Question: i'm trying to make my second website using php and i'm stuck at some typical problem (i believe),
but very hard for me.
I'm making a page that show list of items depends on GET.
#1 if only "type" sended - show all items with x type.
#2 if only "tag" sended - show all items with x tag.
#3 if "type" and "tag" sended at the same time - show all items with x type and x tag.
problem #1 i solved this way
'''
// items per page
$per_page = 5;
// 1) if isset type
if ( (isset($_GET['type'])) && (!isset($_GET['tag'])) ){
$type_id = get_safe_var($_GET['type']);
$con = mysql_connect(DB_HOST,DB_LOGIN,DB_PASSWORD) or die(mysql_error());
if ($con) {
mysql_select_db(DB_NAME) or die(mysql_error());
$sql = mysql_query("SELECT 'item_type', 'item_type_name' FROM 'item_types' WHERE 'type_id' = '$type_id'");
$row = mysql_fetch_assoc($sql);
$type = $row['item_type'];
$type_name = $row['item_type_name'];
if ($type != ''){
$pages_query = mysql_query("SELECT COUNT('id') FROM '".$type."' WHERE 'insearch' = '1'");
$number_of_pages = ceil( mysql_result($pages_query, 0) / $per_page );
$current_page = ( (isset($_GET['page'])) && ((int)$_GET['page'] > 0) ) ? (int)$_GET['page'] : 1;
$start = ($current_page - 1) * $per_page;
echo "<h1>$type_name</h1>";
$sql = mysql_query("SELECT 'id', 'name', 'img' FROM '".$type."' WHERE 'insearch' = '1' ORDER BY 'id' DESC LIMIT $start, $per_page");
// echo items
while ($row = mysql_fetch_assoc($sql)){
$id = $row['id'];
$name = $row['name'];
$img = $row['img'];
echo "
<div id='items_cell'>
<img alt='$name' src='$img' width='145' height='200' /><br />
<a href='open_item.php?type=$type_id&id=$id'>$name</a><br />
<em>$type_name</em>
</div>";
}
}
mysql_close($con);
} else {echo 'sql connection error';}
}
'''
pagination
'''
// echo pagination
// 1) if isset type
if ( (isset($_GET['type'])) && (!isset($_GET['tag'])) ){
if ( (isset($number_of_pages)) && ($number_of_pages >= 1) && ($current_page <= $number_of_pages) ){
for ($i = 1; $i <= $number_of_pages; $i++){
if ($i == $current_page){
echo "<li><a href='?type=$type_id&page=$i' class='sel'>$i</a></li>";
} else {
echo "<li><a href='?type=$type_id&page=$i'>$i</a></li>";
}
}
}
}
'''
I'm stuck at problem #2.
I got tag ID. Need to show all items with that tag.
I don't understand how to make a SELECT from x-number of tables with a working paginatin.
database structure -
Any help is welcome!
P.S. Maybe i need to change db structure to make SELECT easier?
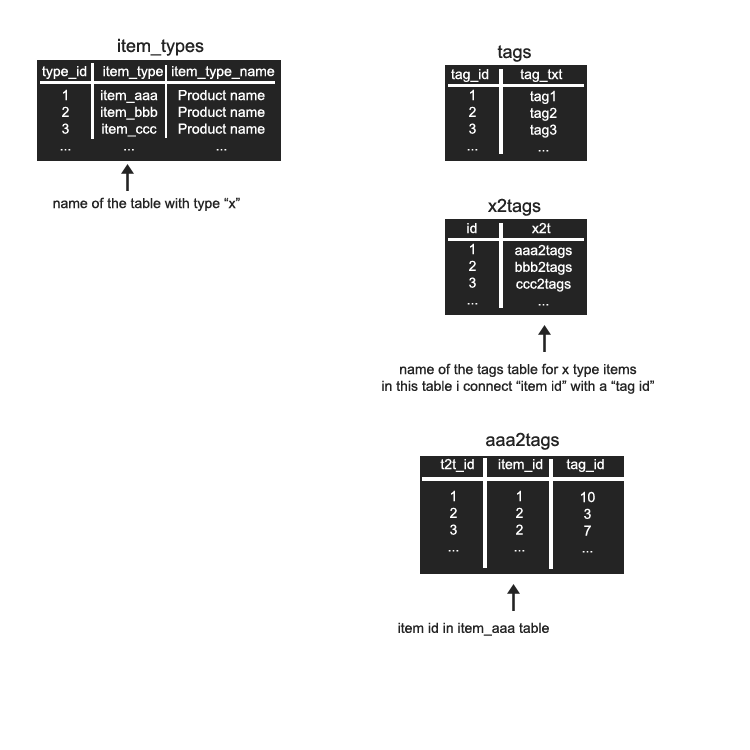
Answer: You should definitely work on your table design. Having dynamic table names is a big NO-NO as you won't ever be able to do any useful joins. Just create one big tag-table and add a column 'type' like you did in your table 'item_types'.
To solve problems #1-#3 just build the 'WHERE'-part of your query dynamically:
'''
// empty selection
$where = array();
if (!empty($_GET["type"])
$where[] = "'item_type' = '".mysql_real_escape_string($_GET["type"])."'";
if (!empty($_GET["tag"])
$where[] = "'tag' = '".mysql_real_escape_string($_GET["tag"])."'";
$query = "SELECT ... FROM 'item'"
// Join type-table
. " JOIN 'item_types' ON 'item'.'id' = 'item_types'.'item_id'"
// Join all of this item's tags
. " JOIN 'item_tags' ON 'item'.'id' = 'item_tags'.'item_id'"
// Filter tags by item_type
. " AND 'item_types'.'item_type' = 'item_tags'.'item_type'"
;
if (count($where) > 0)
$query .= "WHERE ".implode(" AND ", $where);
'''